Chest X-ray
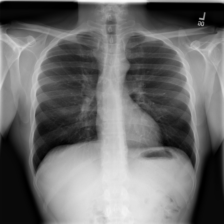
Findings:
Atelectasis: negative
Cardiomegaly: negative
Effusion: negative
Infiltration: negative
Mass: negative
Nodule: negative
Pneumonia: negative
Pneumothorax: negative
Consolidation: negative
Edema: negative
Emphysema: negative
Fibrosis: negative
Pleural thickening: negative
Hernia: negative